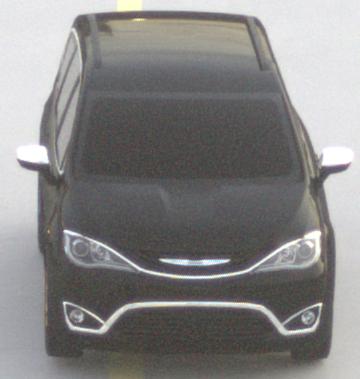
Make: Chrysler
Model: Pacifica
Detailed model: -
Model produced from: 2016
Model produced until: 2020
Doors: 5
Color: black
Road condition: dry road
Daytime: sunrise or sunset
Contrast: low contrast